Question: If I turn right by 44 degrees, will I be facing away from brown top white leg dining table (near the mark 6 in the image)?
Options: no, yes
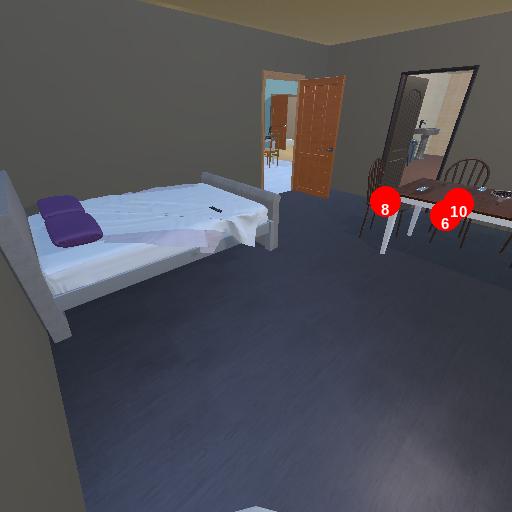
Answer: no